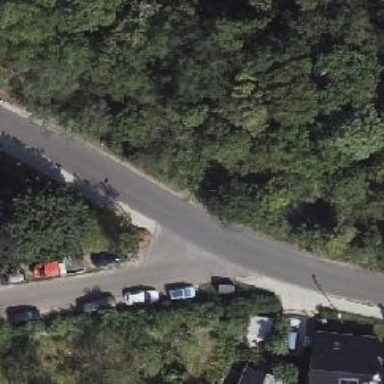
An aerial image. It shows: Smooth asphalt road in residential area.